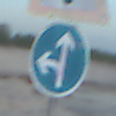
Verkehrszeichen: VorgeschriebeneFahrtrichtungGeradeausOderLinks
Zusatzzeichen oben: Lichtzeichenanlage
Umgebung: Outdoor, Beach
Tageszeit: SunriseSunset
Wetter: PartlyCloudy
Licht: Natural
Jahreszeit: NotSpecified
Kontrast: LowContrast